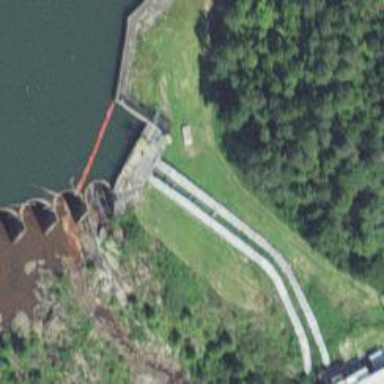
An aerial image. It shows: Dam along waterway.